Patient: sex M, age 46
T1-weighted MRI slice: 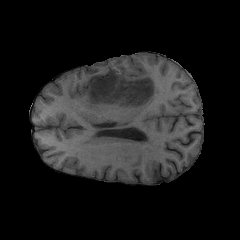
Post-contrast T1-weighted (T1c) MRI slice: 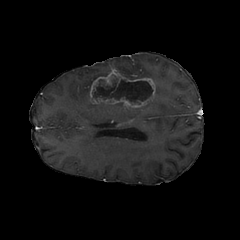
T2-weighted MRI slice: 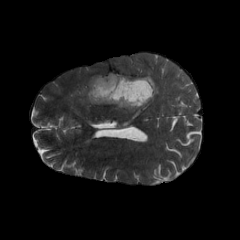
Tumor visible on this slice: yes
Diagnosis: Glioblastoma, IDH-wildtype
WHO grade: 4